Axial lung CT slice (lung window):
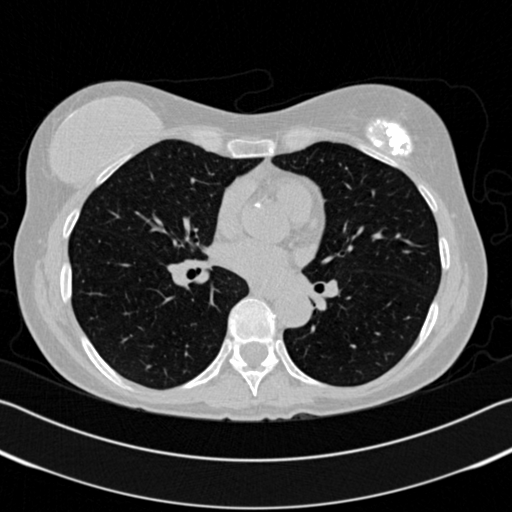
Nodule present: no